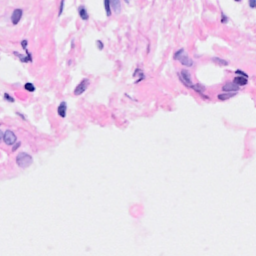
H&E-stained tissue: Breast